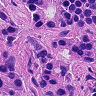
Metastatic tissue present: yes